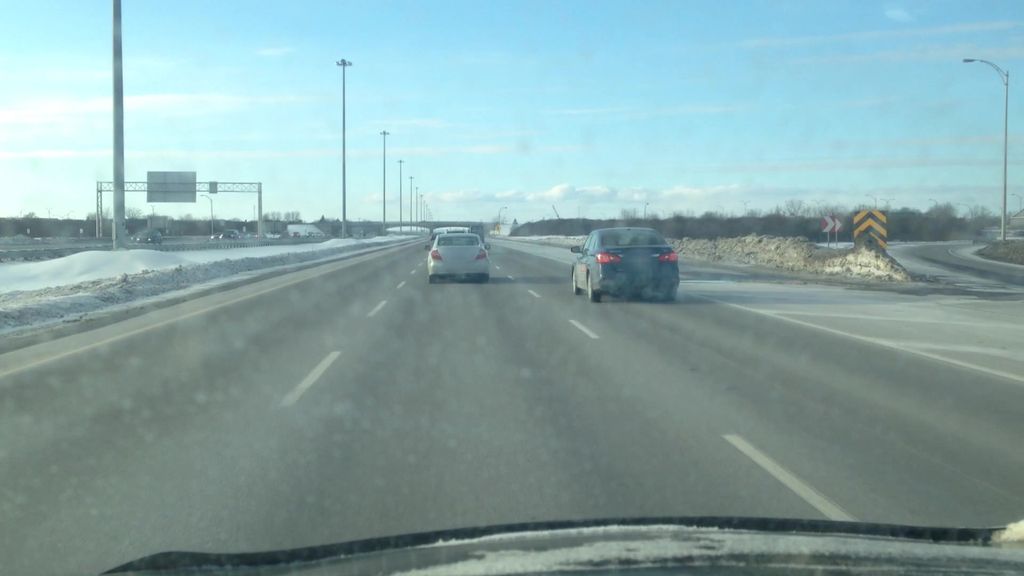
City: montreal